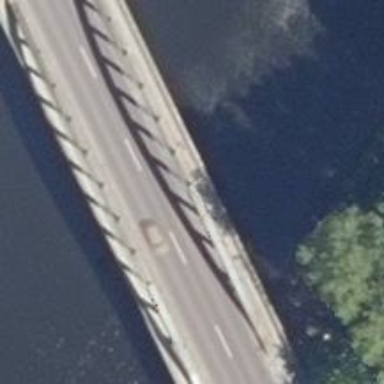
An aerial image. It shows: There is bridge in the image.